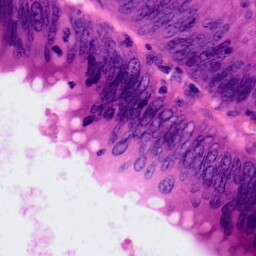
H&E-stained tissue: Colon